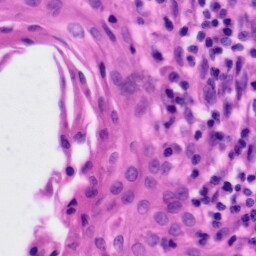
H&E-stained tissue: Tonsil